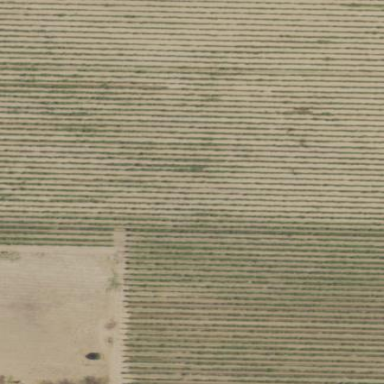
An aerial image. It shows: Vineyard.